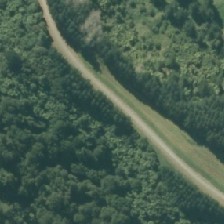
Land cover: high_producing_grassland